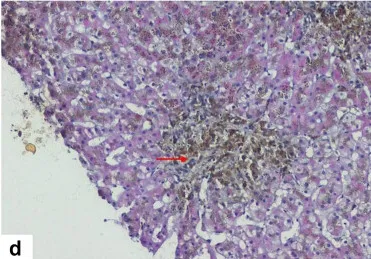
Pathological features of the liver tissue. (d) Deperiodic acid-Schiff staining shows iron particles in the macrophages (arrow; 10 x 20).
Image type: pathology (h&e)